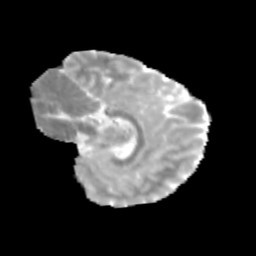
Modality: MD
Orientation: sagittal
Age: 11
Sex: female
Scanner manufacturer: siemens
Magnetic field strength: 3 T
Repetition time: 3.8 s
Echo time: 0.07 s